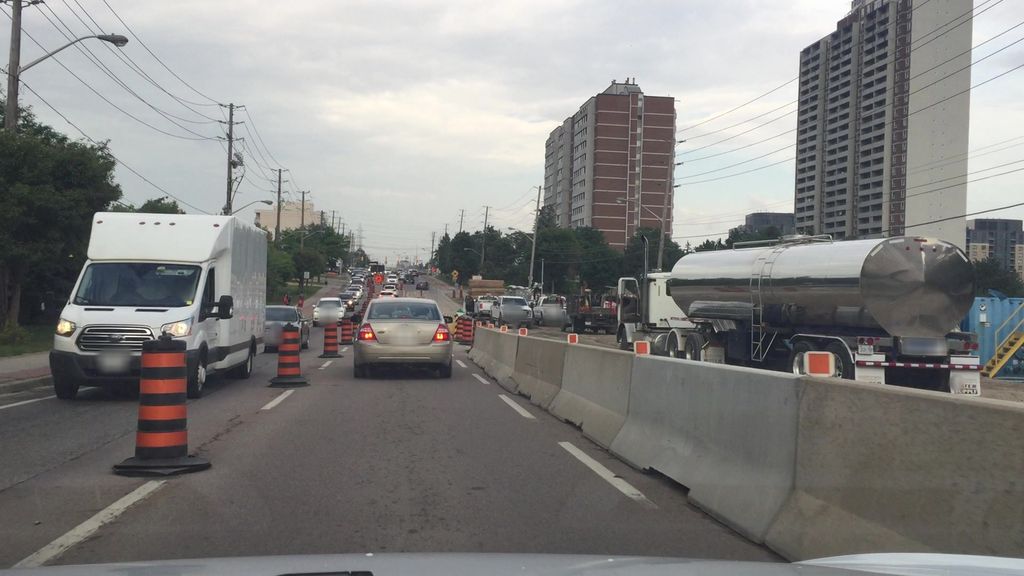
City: toronto